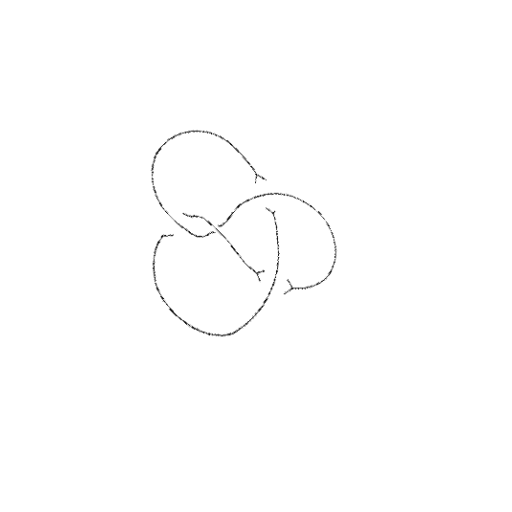
Crossing number: 4